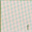
Piece: xx